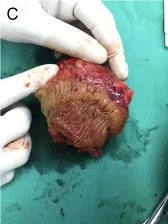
Gross examination of the surgical specimen demonstrated a 6 x 6 x 5-cm, approximately spherical mass of fibrous hyperplasia adherent to the jejunal wall.
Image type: medical_photograph (other_medical_photograph)